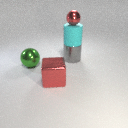
large gray metal cylinder to the right of large green metal sphere